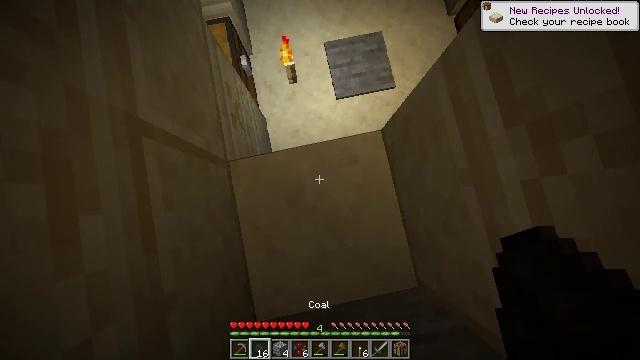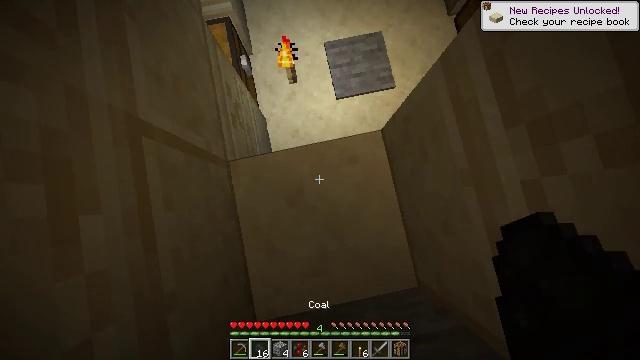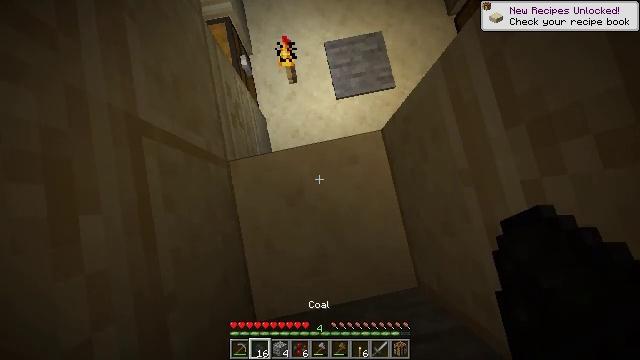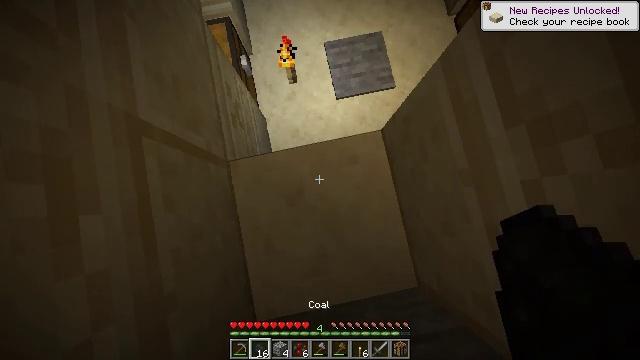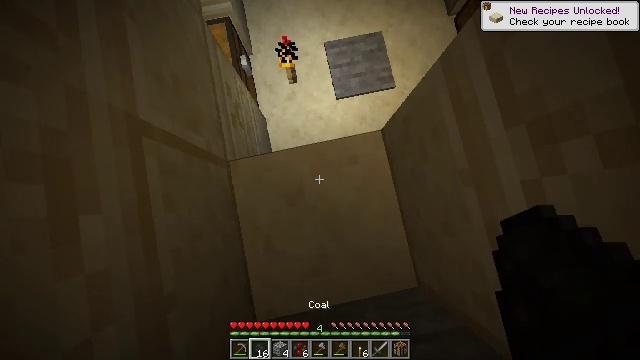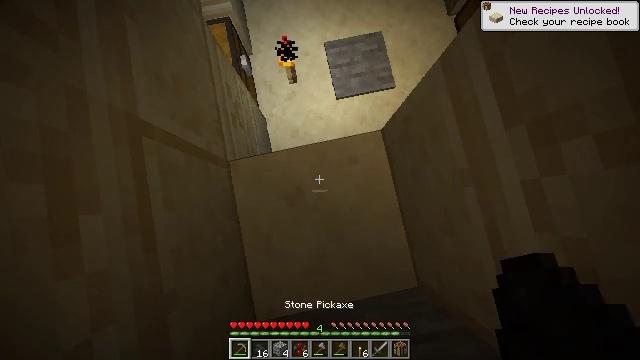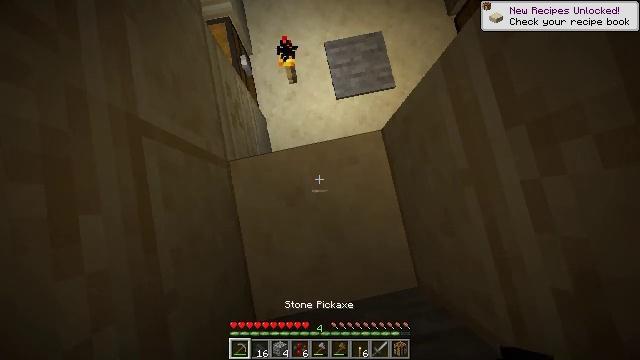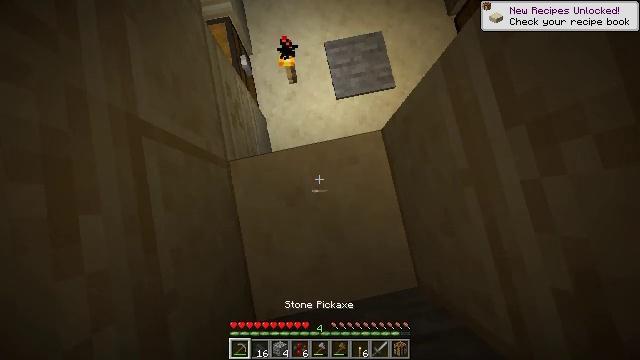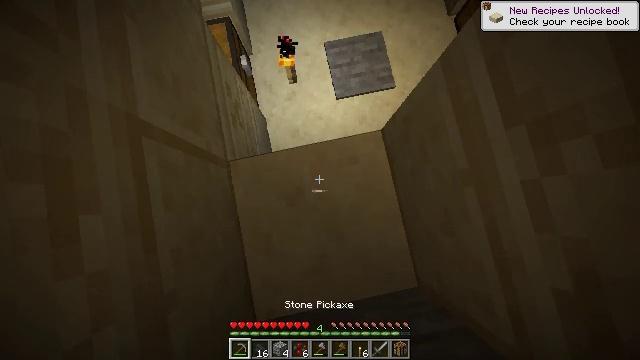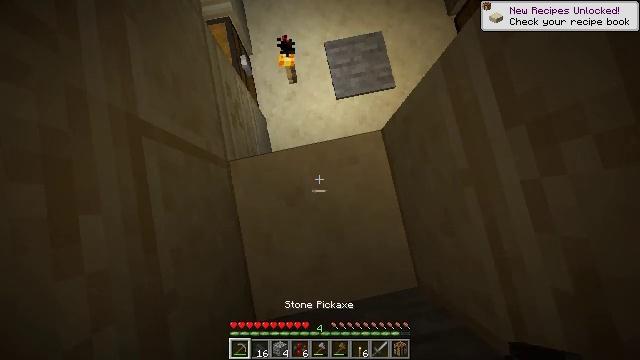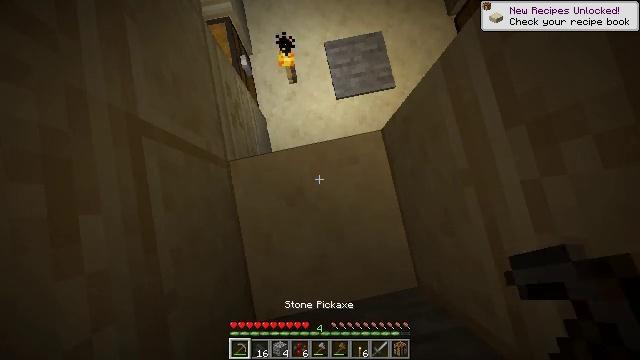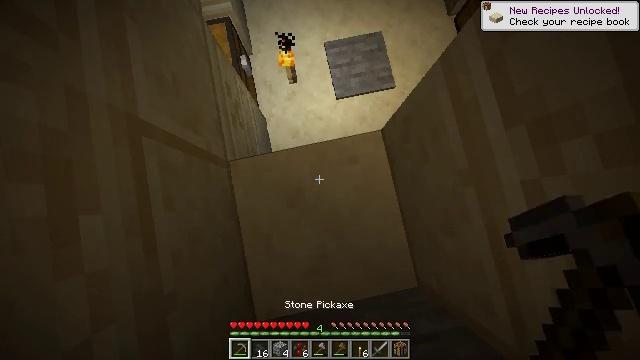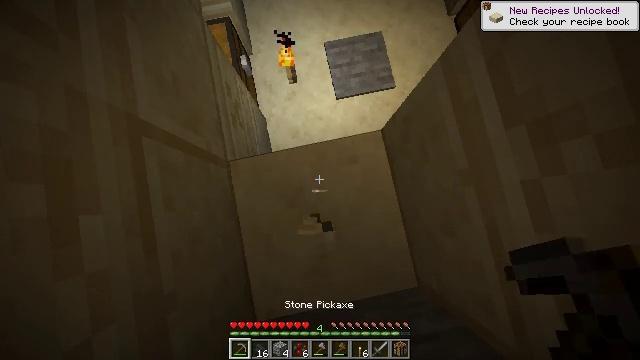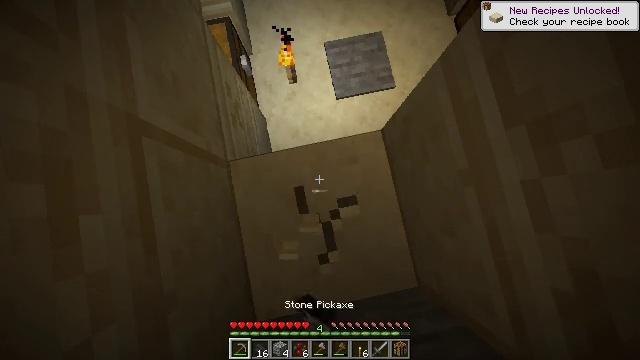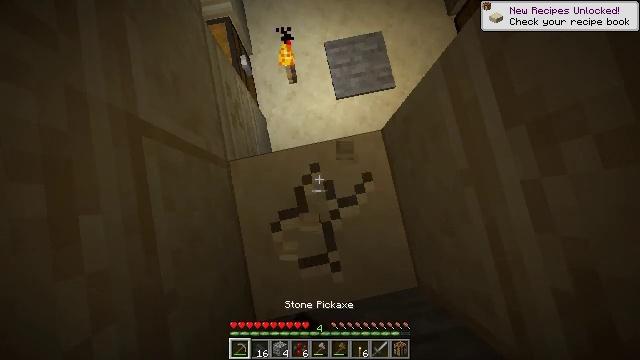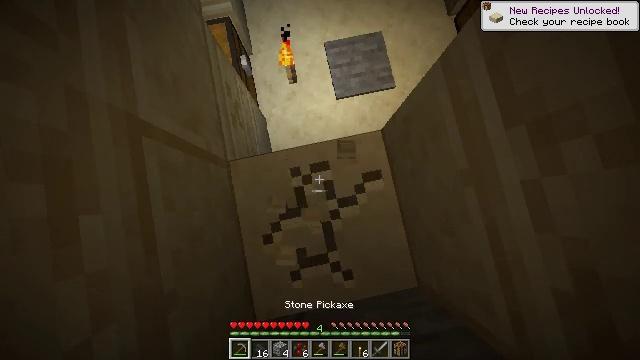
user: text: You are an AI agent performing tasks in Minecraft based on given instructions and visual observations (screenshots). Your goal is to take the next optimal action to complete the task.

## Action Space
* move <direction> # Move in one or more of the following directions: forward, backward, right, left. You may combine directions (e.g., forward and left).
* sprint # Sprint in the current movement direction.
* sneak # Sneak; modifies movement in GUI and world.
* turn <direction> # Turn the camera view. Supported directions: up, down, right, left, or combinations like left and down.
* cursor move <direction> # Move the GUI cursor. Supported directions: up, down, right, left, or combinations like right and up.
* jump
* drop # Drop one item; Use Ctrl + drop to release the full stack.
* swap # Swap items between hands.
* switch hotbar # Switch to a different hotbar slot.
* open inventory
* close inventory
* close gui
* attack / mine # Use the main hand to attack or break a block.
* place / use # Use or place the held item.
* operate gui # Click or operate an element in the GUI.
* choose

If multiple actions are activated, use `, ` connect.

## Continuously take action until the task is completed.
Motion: motion action
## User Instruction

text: Break the chiseled sandstone block.
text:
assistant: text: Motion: no_op
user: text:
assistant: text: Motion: no_op
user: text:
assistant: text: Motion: no_op
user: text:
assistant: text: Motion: no_op
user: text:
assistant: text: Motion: no_op
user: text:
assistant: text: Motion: no_op
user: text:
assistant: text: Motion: no_op
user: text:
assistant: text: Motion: no_op
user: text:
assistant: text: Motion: no_op
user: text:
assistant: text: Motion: no_op
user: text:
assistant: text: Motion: no_op
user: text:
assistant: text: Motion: attack / mine
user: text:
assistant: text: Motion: attack / mine
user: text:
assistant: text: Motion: attack / mine
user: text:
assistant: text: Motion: attack / mine
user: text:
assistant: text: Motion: attack / mine
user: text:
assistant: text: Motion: attack / mine
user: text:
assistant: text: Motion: attack / mine
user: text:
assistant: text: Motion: attack / mine
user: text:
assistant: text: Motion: attack / mine
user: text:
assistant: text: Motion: attack / mine
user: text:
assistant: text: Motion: attack / mine